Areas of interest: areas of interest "China Post Group Corporation Qingyang City Branch"
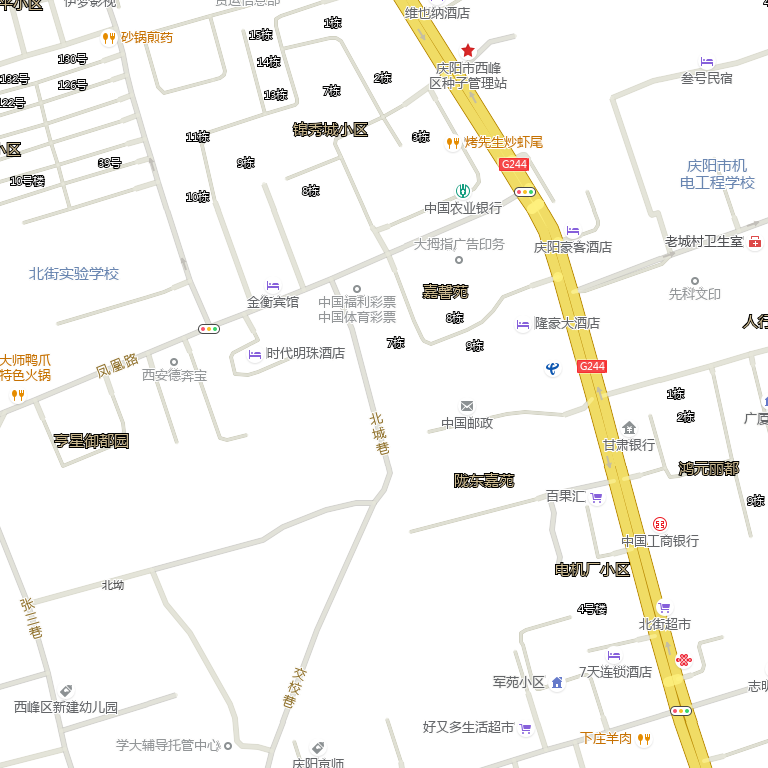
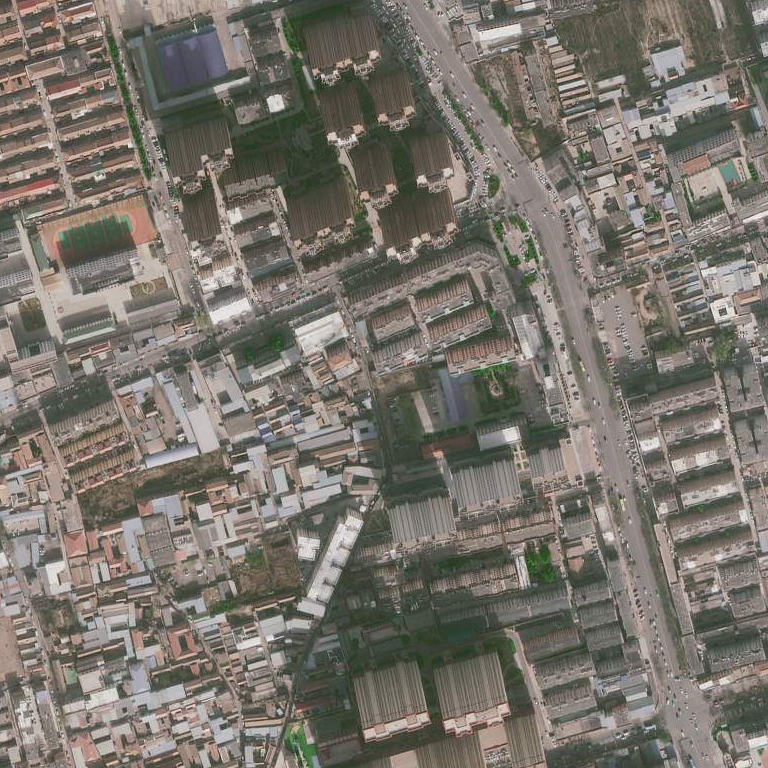